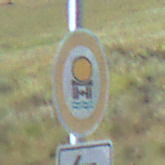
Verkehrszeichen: VerbotFahrzeugeWassergefaehrdenderLadung
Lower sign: RichtungsangabeDurchPfeile2
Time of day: Night
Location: Outdoor (Nature)
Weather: PartlyCloudy
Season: NotSpecified
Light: Natural